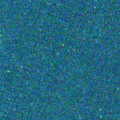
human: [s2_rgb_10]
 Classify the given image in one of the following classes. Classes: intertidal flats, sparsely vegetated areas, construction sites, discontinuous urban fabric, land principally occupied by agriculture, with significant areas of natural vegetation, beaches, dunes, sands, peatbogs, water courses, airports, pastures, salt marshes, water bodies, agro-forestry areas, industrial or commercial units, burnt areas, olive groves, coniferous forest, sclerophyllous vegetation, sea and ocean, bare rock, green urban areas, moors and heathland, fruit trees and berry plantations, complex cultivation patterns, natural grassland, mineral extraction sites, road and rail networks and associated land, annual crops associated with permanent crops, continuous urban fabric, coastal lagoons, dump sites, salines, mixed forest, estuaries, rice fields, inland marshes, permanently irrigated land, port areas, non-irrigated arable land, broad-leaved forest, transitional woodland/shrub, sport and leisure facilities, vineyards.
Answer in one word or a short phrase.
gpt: sea and ocean